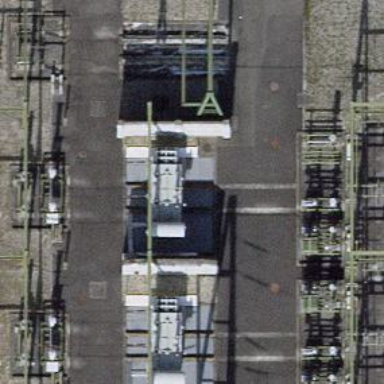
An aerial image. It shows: Transformer is shown.